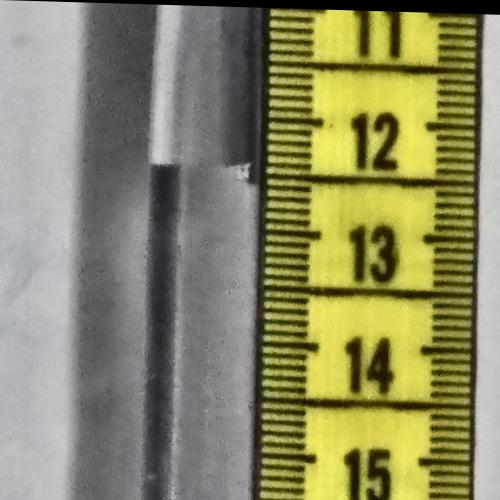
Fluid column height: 12.5 cm